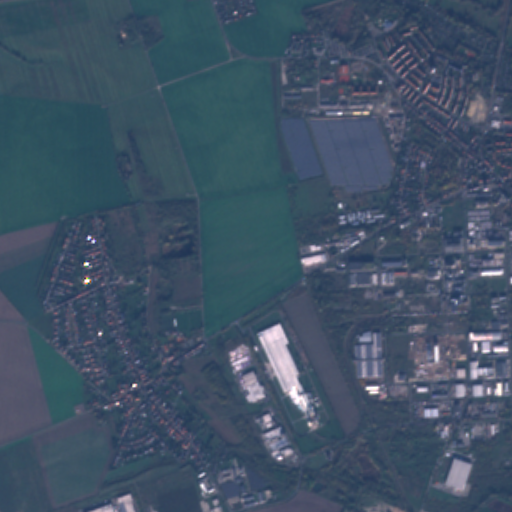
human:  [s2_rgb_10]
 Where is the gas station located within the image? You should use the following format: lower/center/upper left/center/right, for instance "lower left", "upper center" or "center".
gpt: The gas station is located in the upper right of the image.
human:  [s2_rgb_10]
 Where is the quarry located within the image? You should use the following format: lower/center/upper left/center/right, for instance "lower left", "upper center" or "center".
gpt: The quarry is located in the upper left of the image.
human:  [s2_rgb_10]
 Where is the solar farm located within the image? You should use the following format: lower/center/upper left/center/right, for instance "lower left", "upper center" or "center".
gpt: The solar farm is located in the lower center of the image.
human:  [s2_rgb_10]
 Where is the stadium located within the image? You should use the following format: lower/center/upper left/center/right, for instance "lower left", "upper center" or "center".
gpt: The stadium is located in the center of the image.
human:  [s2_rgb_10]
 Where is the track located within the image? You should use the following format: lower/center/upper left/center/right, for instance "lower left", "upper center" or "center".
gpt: The track is located in the upper right of the image.
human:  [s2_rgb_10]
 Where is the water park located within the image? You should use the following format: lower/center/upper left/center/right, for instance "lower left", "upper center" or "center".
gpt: The water park is located in the upper right of the image.
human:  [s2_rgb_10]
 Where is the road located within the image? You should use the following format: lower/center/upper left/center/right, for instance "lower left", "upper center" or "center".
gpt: There is no road in the image.